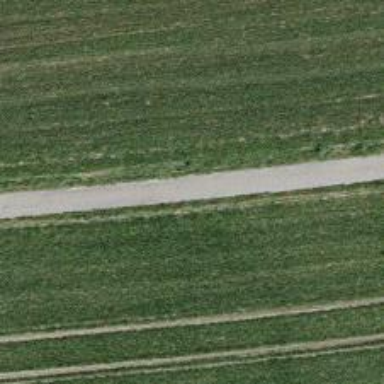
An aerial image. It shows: Paved track road.